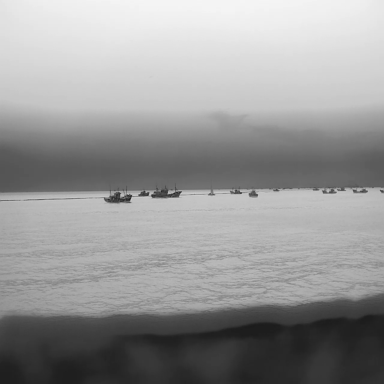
There are 11 objects shown in the infrared image, including ten bulk_carriers, and a sailboat.